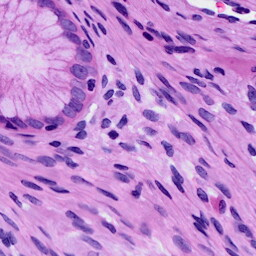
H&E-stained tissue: Cervix